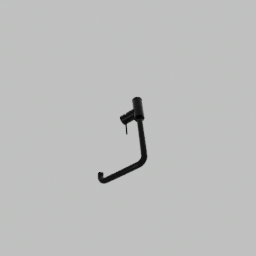
Label: appliances